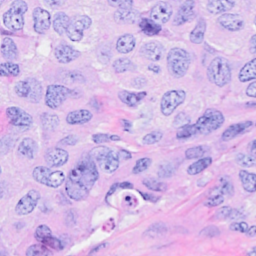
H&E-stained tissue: Breast